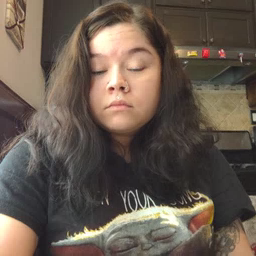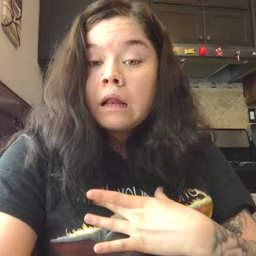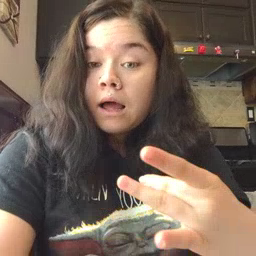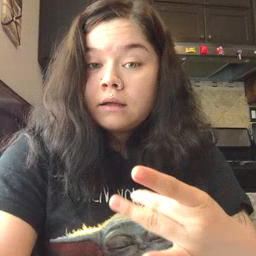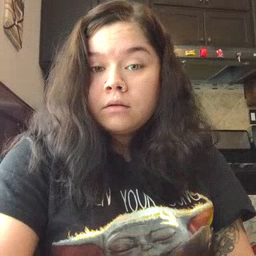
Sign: like